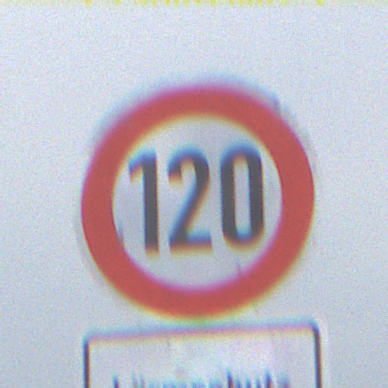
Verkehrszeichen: Geschwindigkeit120
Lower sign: HinweisDurchVerbaleAngabe6
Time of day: Midday
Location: Outdoor (Nature)
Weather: PartlyCloudy
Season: NotSpecified
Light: Natural